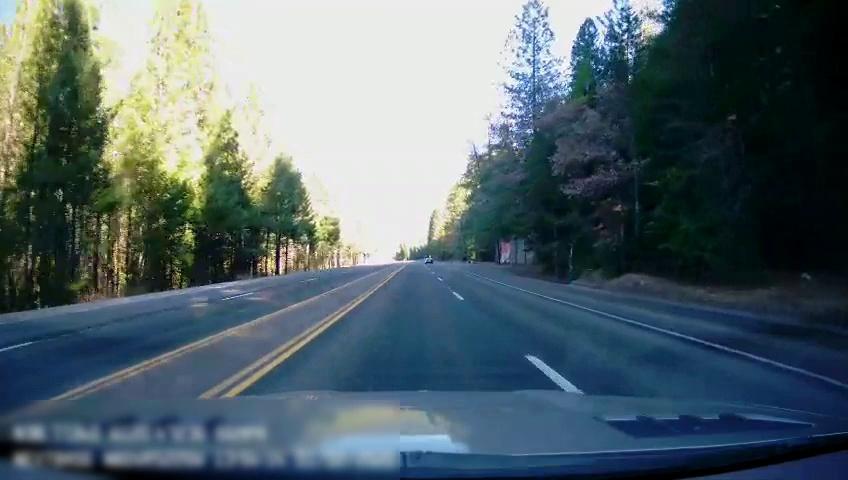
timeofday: Day
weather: Sunny
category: Drivable Space
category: Vehicles | Car
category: Lanes | Opposite Lane
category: Lanes | Alternate Lane
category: Lanes | Current Lane
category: Lanes | Opposite Lane
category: Lanes | Current Lane
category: Lanes | Alternate Lane
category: Lanes | Opposite Lane